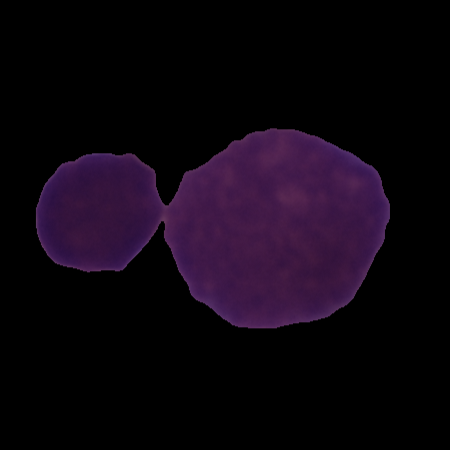
Label: healthy